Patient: sex F, age 51
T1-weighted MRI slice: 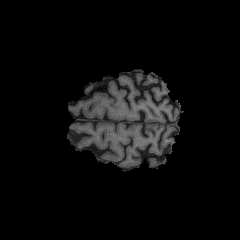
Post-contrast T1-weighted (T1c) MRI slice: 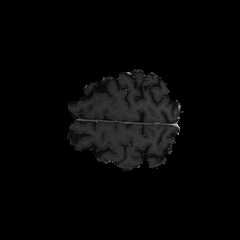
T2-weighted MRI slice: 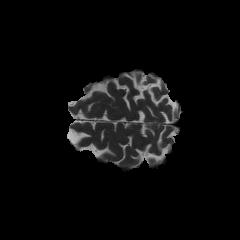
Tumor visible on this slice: no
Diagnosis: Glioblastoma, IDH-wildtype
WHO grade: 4